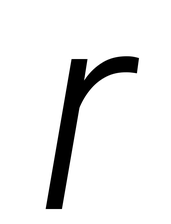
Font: Roboto-Italic_Light_Italic